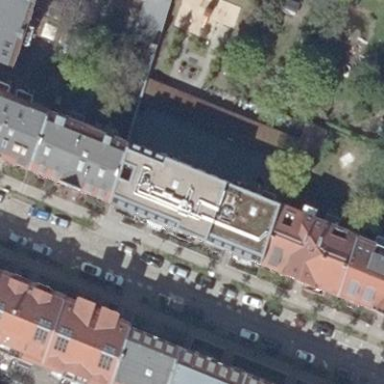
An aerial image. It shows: Unique apartment building with double saltbox roof shape.